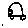
Label: car